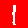
Digit: 1